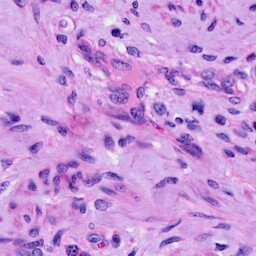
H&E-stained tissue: Cervix